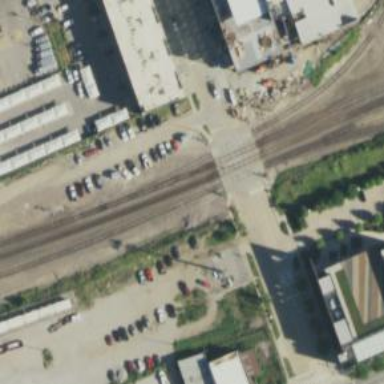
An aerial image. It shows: Railway crossing.